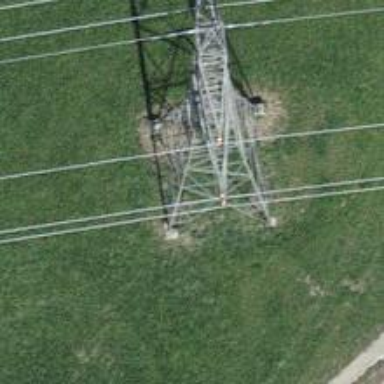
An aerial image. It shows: Power tower.